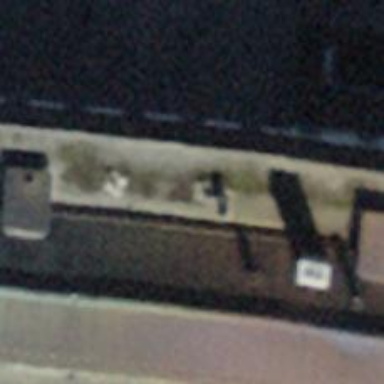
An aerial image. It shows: Hotel.